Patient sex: M
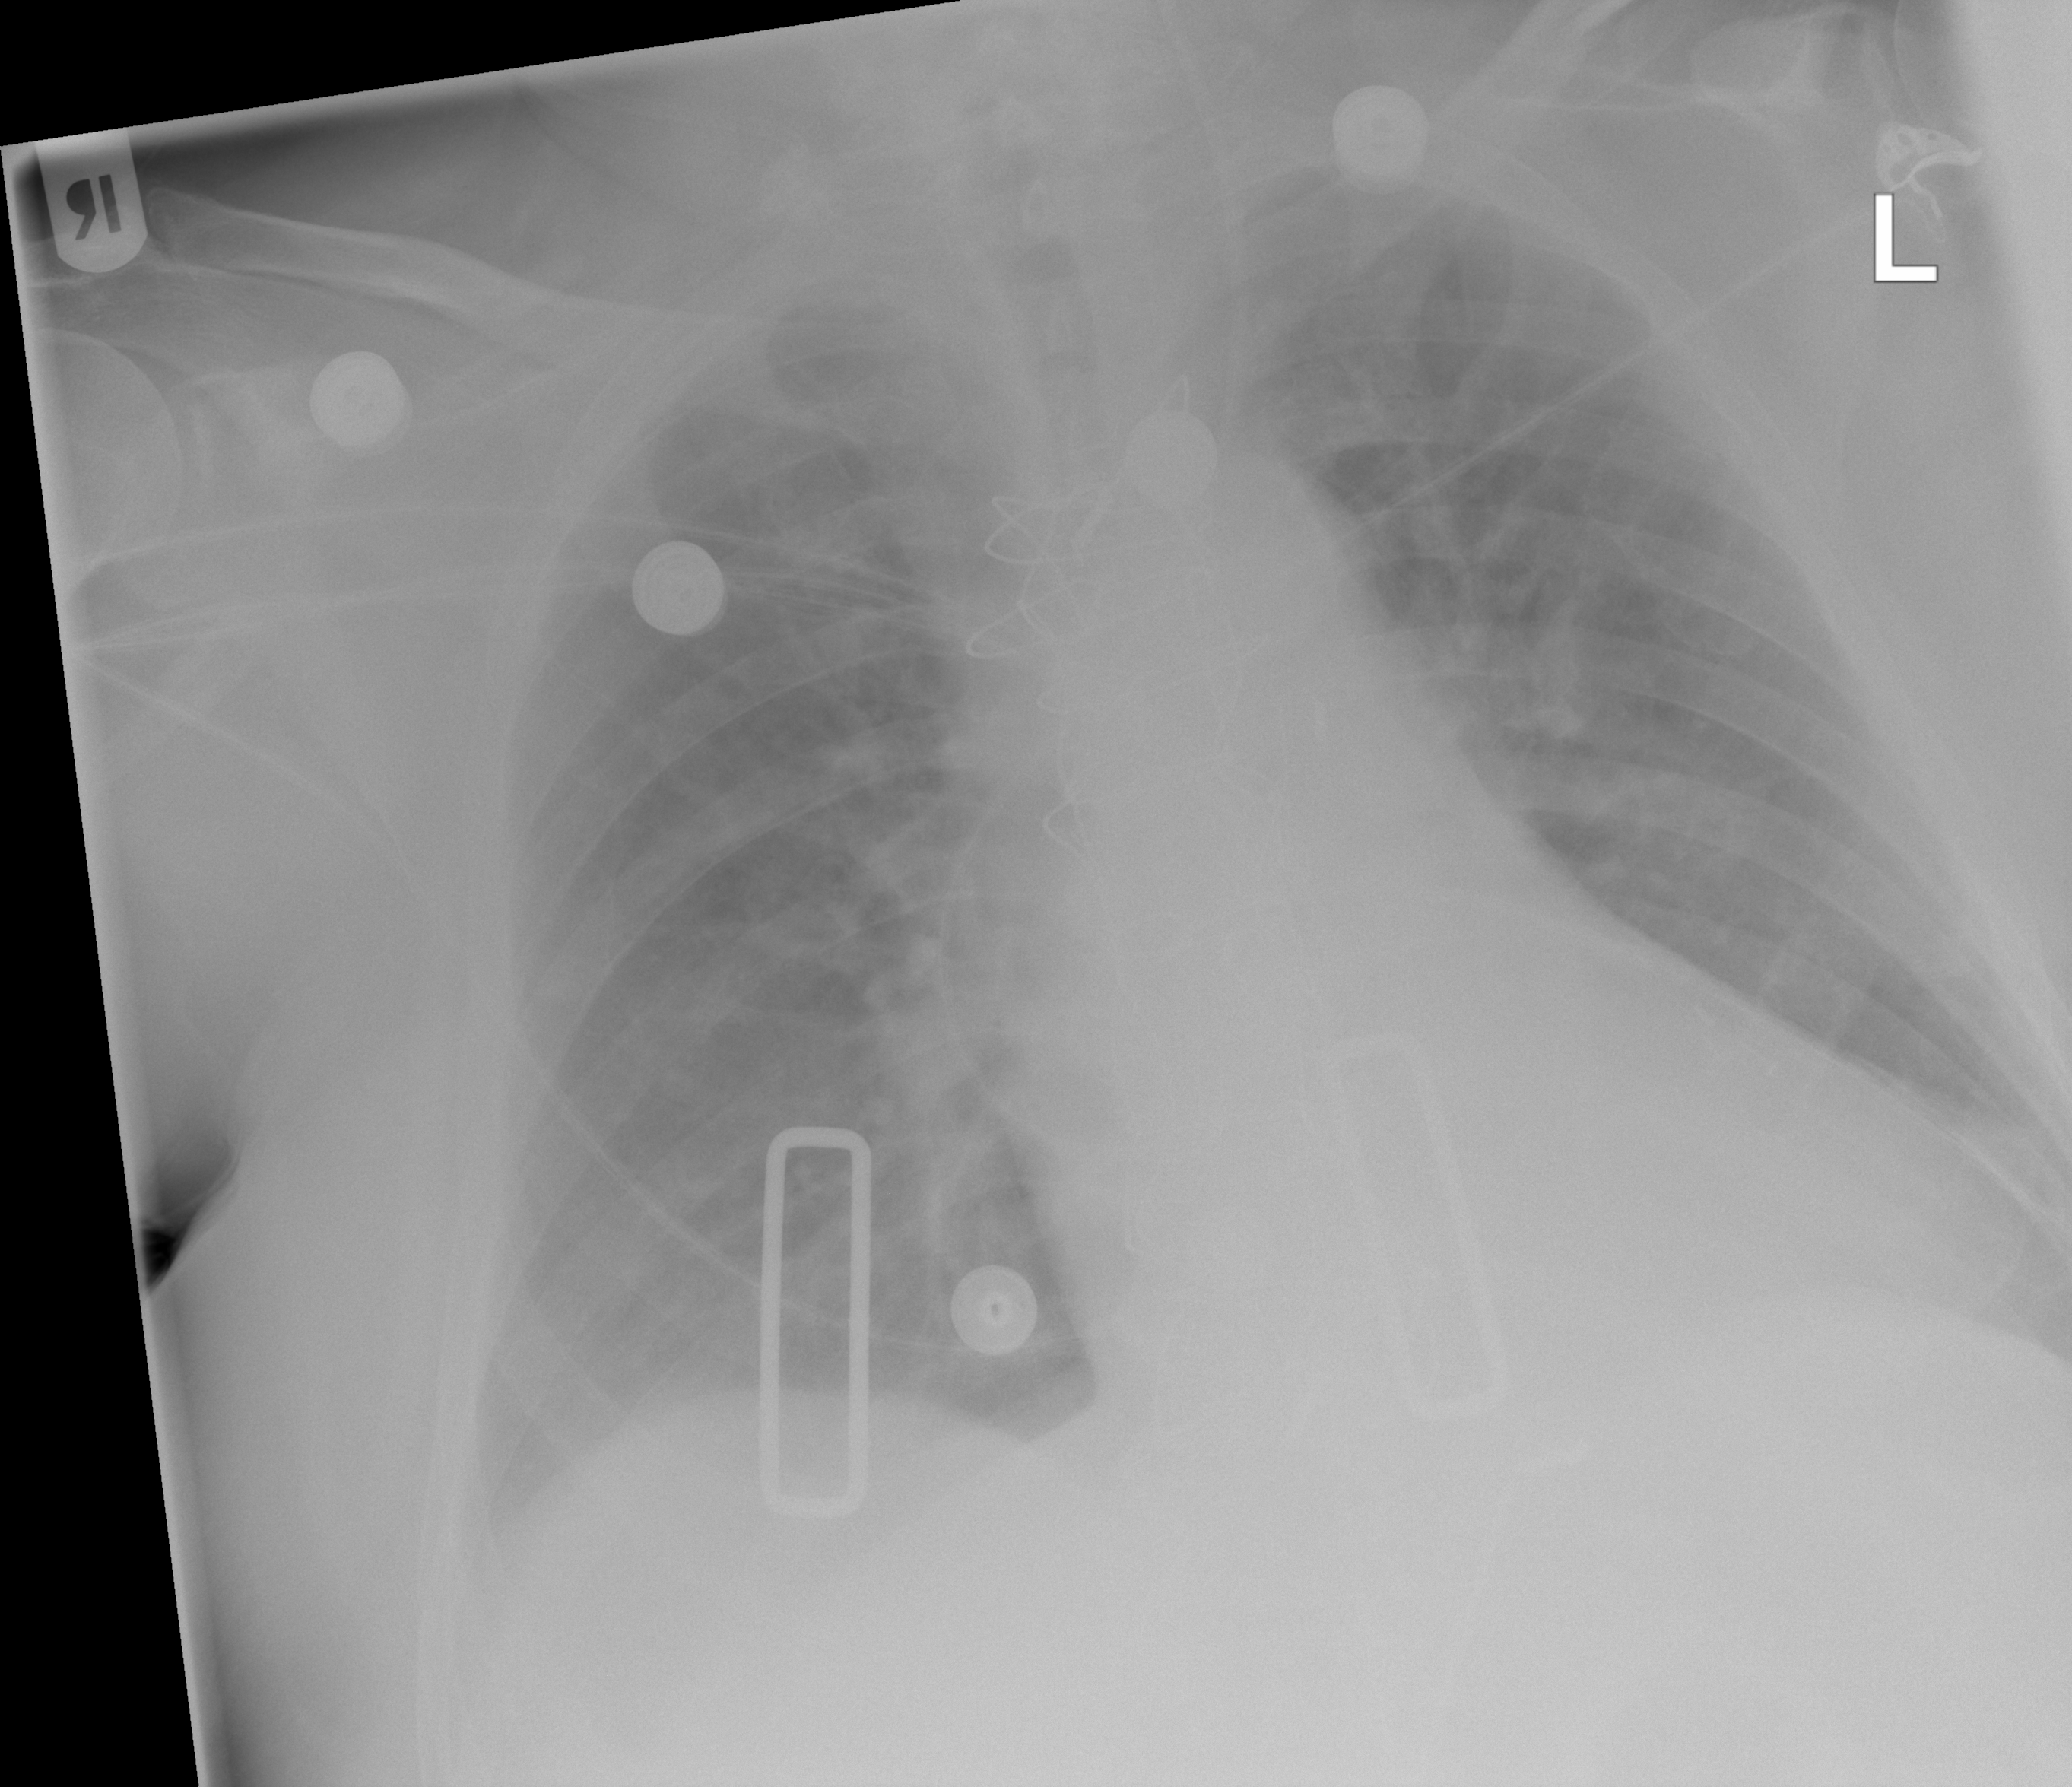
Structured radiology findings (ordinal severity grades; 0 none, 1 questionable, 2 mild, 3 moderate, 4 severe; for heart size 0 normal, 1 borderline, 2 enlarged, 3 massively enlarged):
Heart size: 2
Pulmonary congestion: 0
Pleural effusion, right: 0
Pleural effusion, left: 2
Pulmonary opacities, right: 0
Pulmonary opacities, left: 0
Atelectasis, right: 0
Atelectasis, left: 0